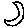
Label: moon